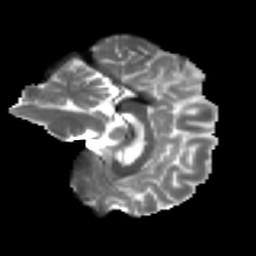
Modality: T2w
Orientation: sagittal
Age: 23
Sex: female
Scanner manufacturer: ge
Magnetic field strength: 3 T
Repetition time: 7.8 s
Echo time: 0.0606 s